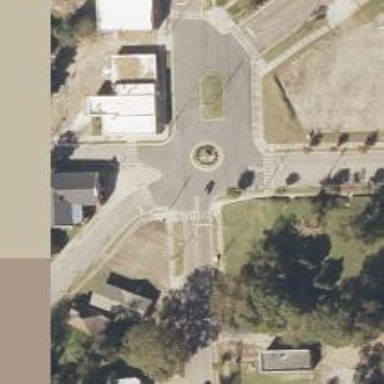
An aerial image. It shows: Circular junction on tertiary road.